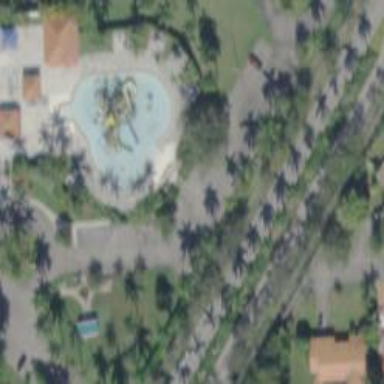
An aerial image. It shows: Water slide attraction.